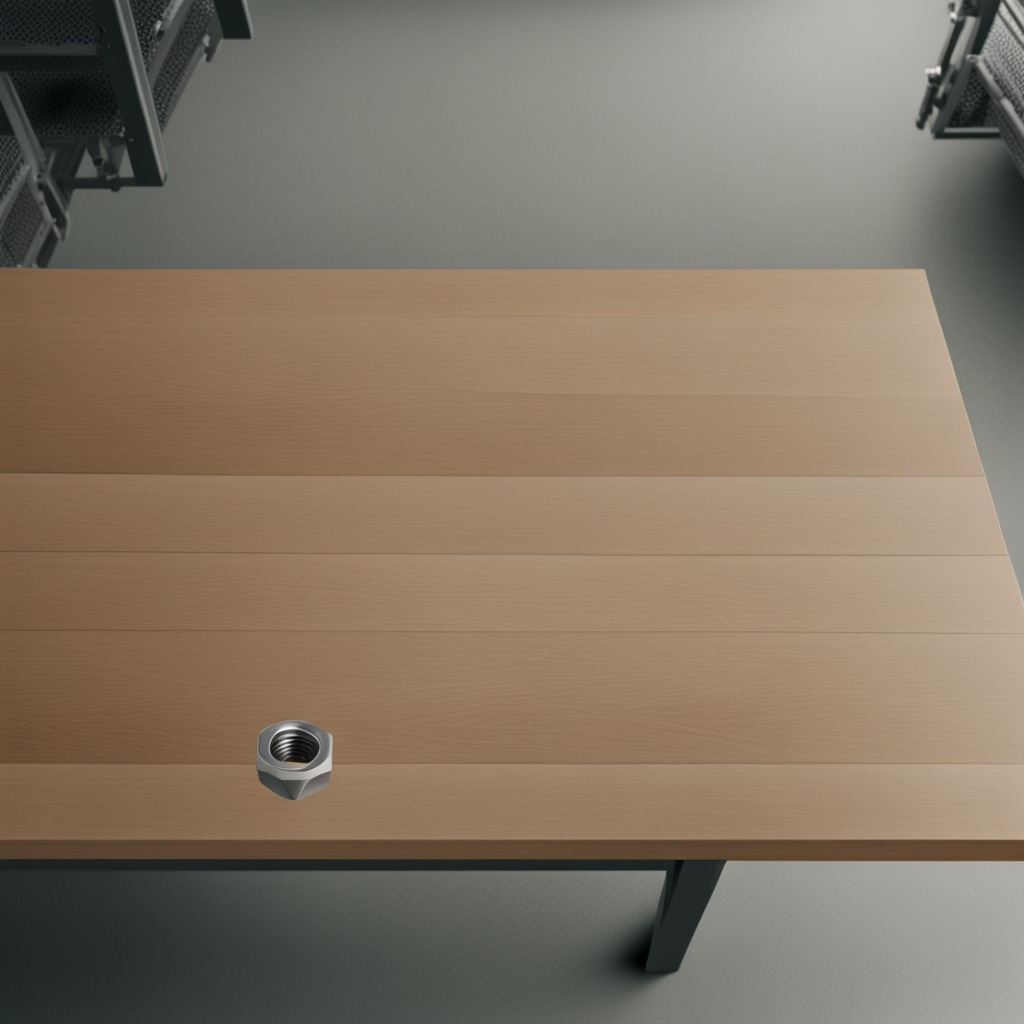
A metal nut is lying on a workbench inside a coastal fishing gear workshop.